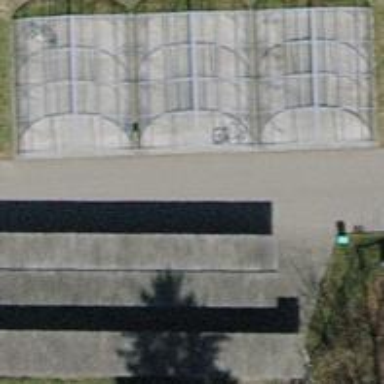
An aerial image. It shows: Bicycle parking area.